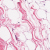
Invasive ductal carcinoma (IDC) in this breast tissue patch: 0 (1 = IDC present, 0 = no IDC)